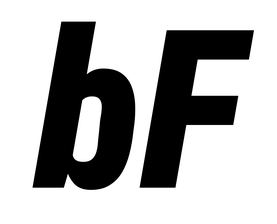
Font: Roboto-Italic_Condensed_Black_Italic